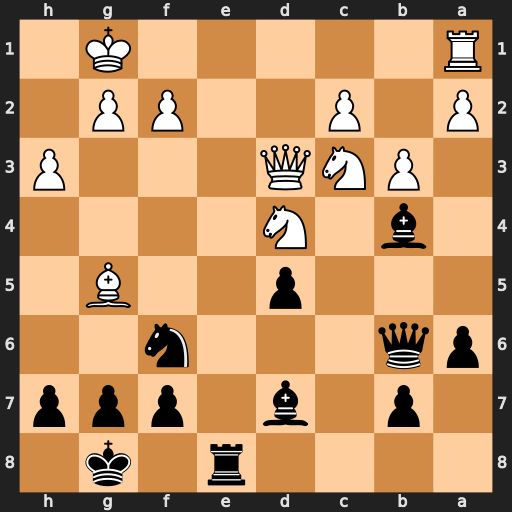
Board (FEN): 4r1k1/1p1b1ppp/pq3n2/3p2B1/1b1N4/1PNQ3P/P1P2PP1/R5K1
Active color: b
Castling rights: -
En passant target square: -
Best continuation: Bxc3 Qxc3 Ne4